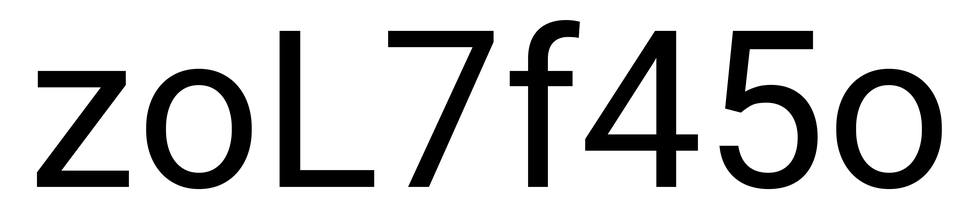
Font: Roboto_Regular